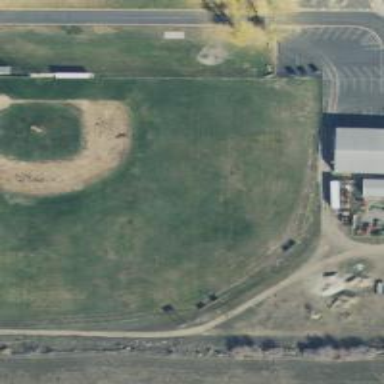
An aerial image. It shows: Baseball pitch for leisure land activities.